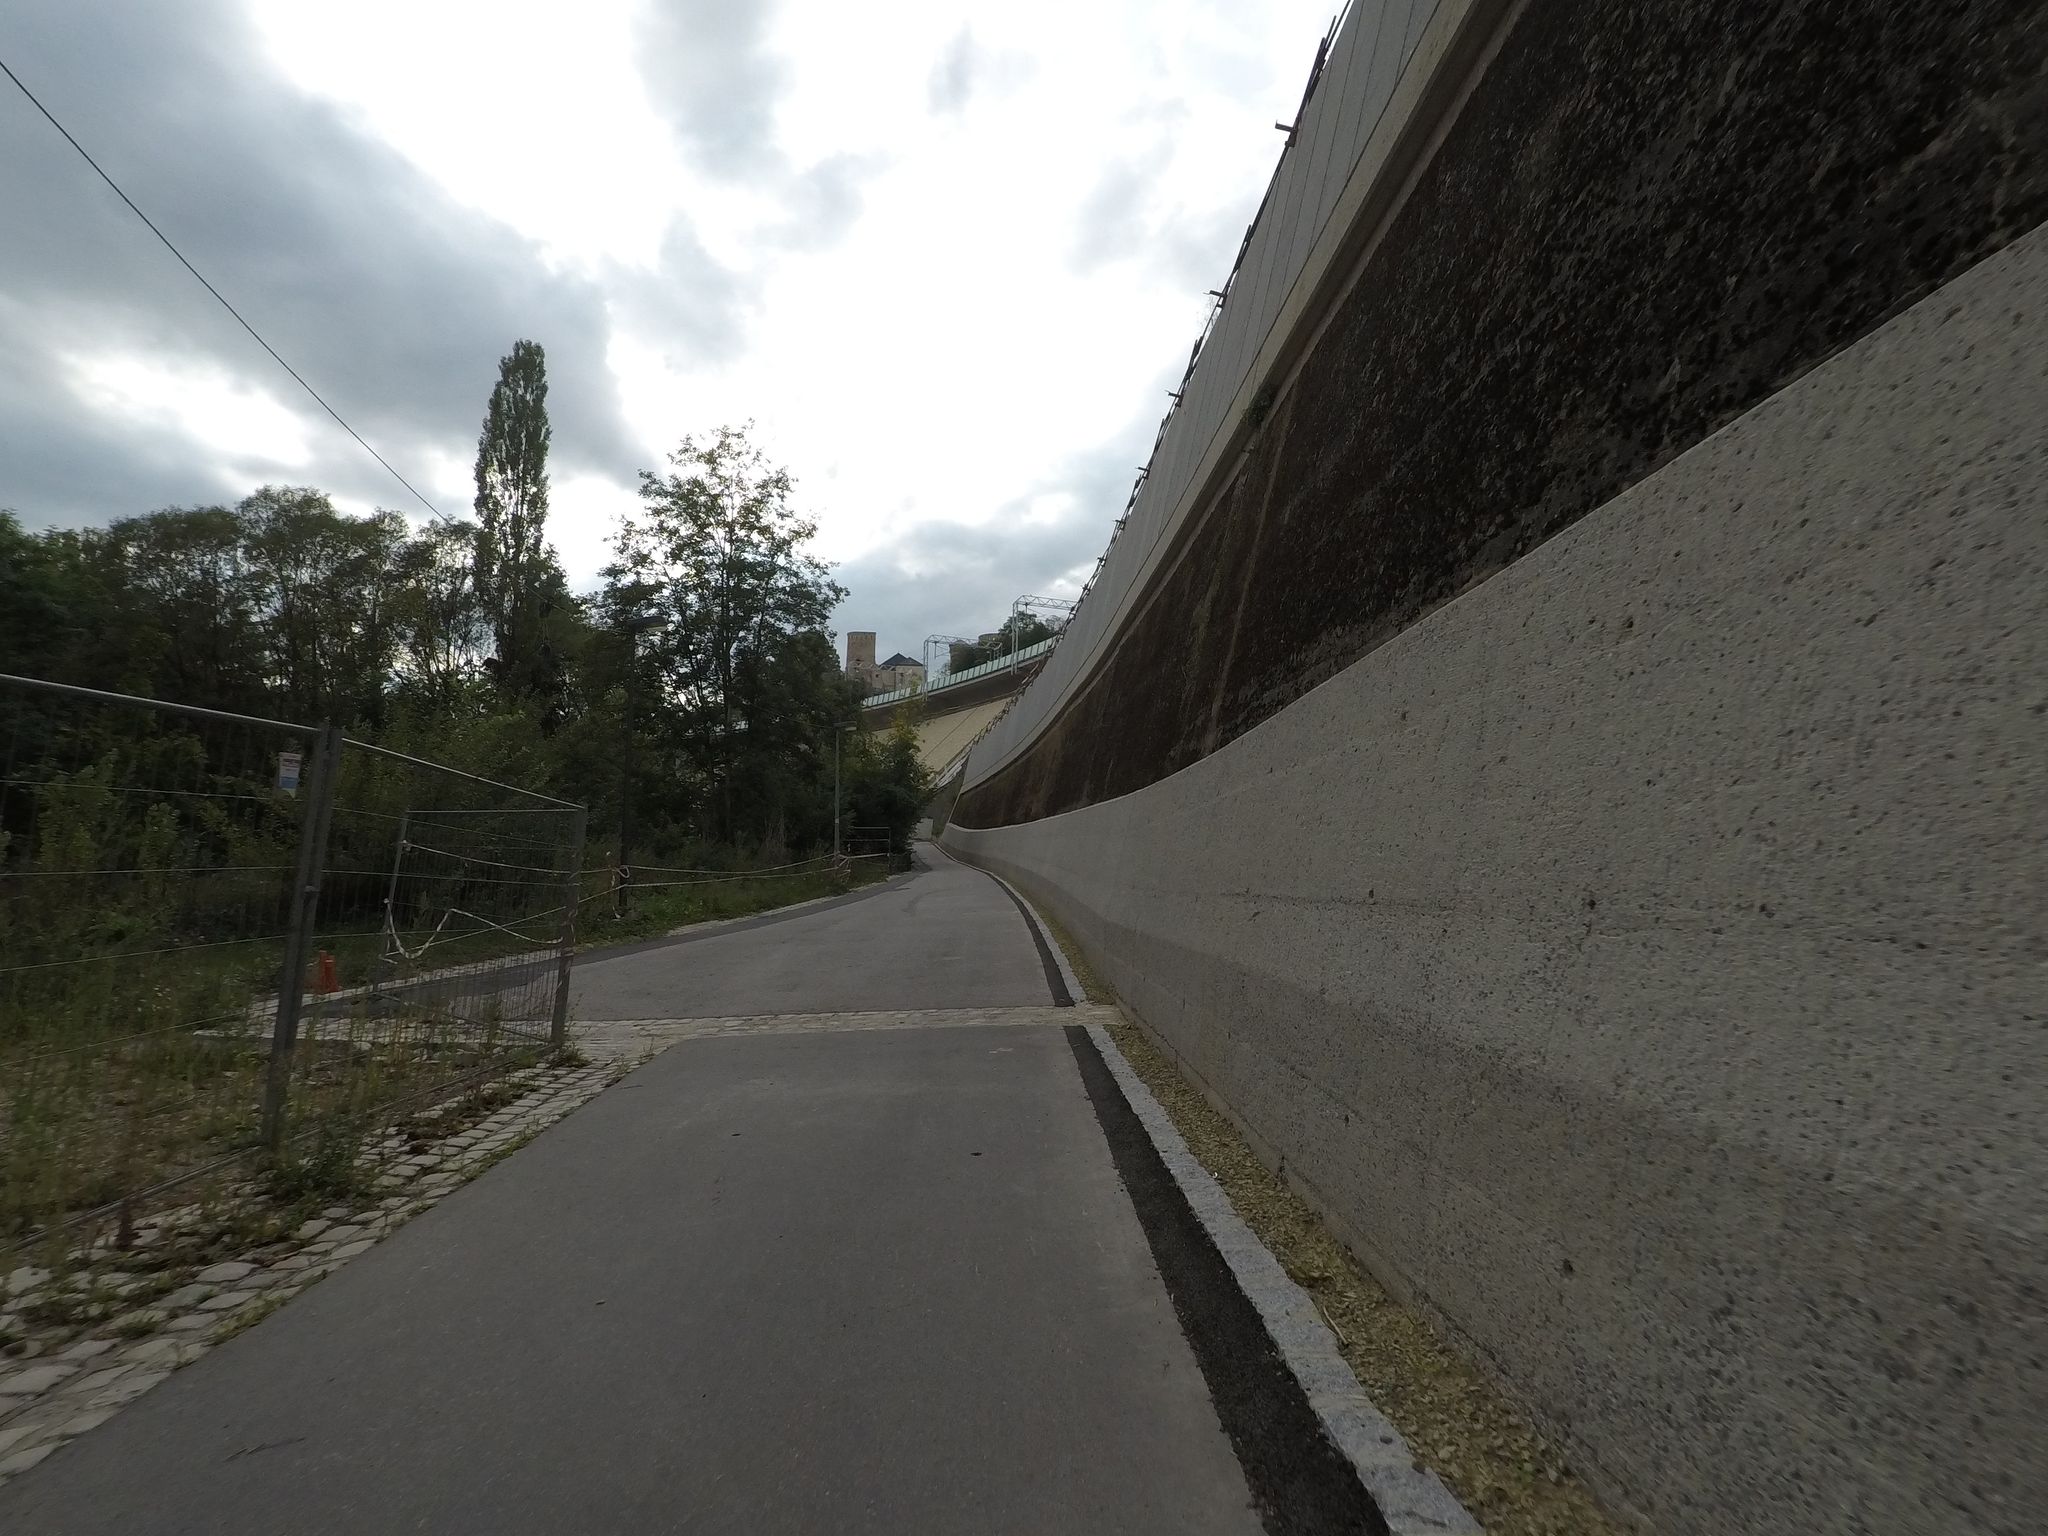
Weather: cloudy
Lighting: day
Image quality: good
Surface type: cycling surface
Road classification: cycleway, path
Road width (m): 2, 1
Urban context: urban centre
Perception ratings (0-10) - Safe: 0.13, Lively: 0.35, Beautiful: 3.58, Boring: 7.49, Depressing: 8.7, Wealthy: 0.29